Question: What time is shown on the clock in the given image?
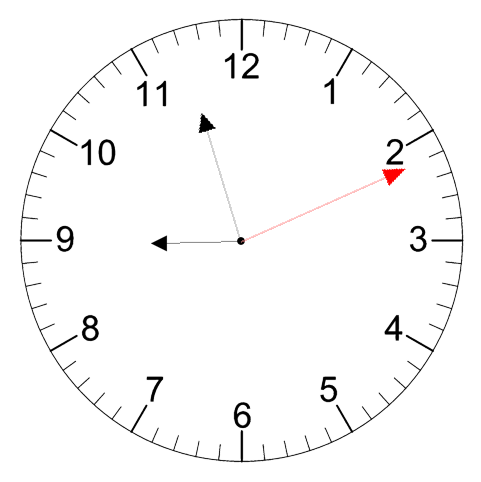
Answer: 08:57:11